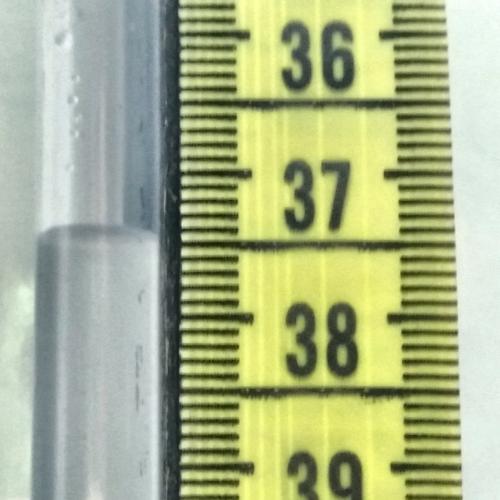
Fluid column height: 37.4 cm